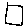
Label: square